Current action and preconditions to check: trajectory_clear

Your task: For each precondition in the list above, predict whether it will hold at this action.

Consider the current scene as observed from the mobile robot's camera, and analyze the predicted future states of all dynamic agents (e.g., people, animals, vehicles, or any moving entities) within the NEXT SECOND.

IMPORTANT: Only answer "very likely" if you are absolutely certain—based on strong, clear evidence—that a dynamic agent will violate the precondition in the predicted future state. Do NOT answer "very likely" for unlikely, ambiguous, or low-probability risks.

Ask yourself for each precondition: Is there a high probability, with clear and convincing evidence, that the predicted future states of any dynamic agent will interfere with the predicted future state of the currently executing action within the NEXT SECOND, causing that precondition to fail?

Assess the risk level based on these predictions. Use "likely" or "very likely" if motions create a clear risk of interference.

Use "neutral" or "improbable" if agents are nearby but their predicted paths are clearly diverging or non-conflicting.

Failure Risk Categories: "very improbable", "improbable", "neutral", "likely", "very likely"

Answer Format: Output ONLY the probability_of_failure value from these categories: "very improbable", "improbable", "neutral", "likely", "very likely"

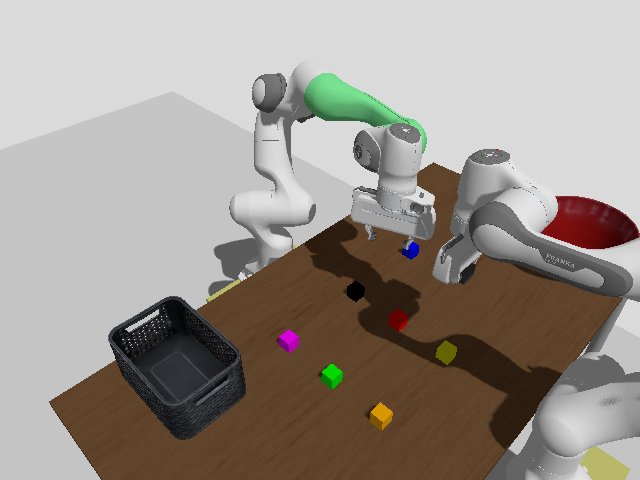

Answer: neutral